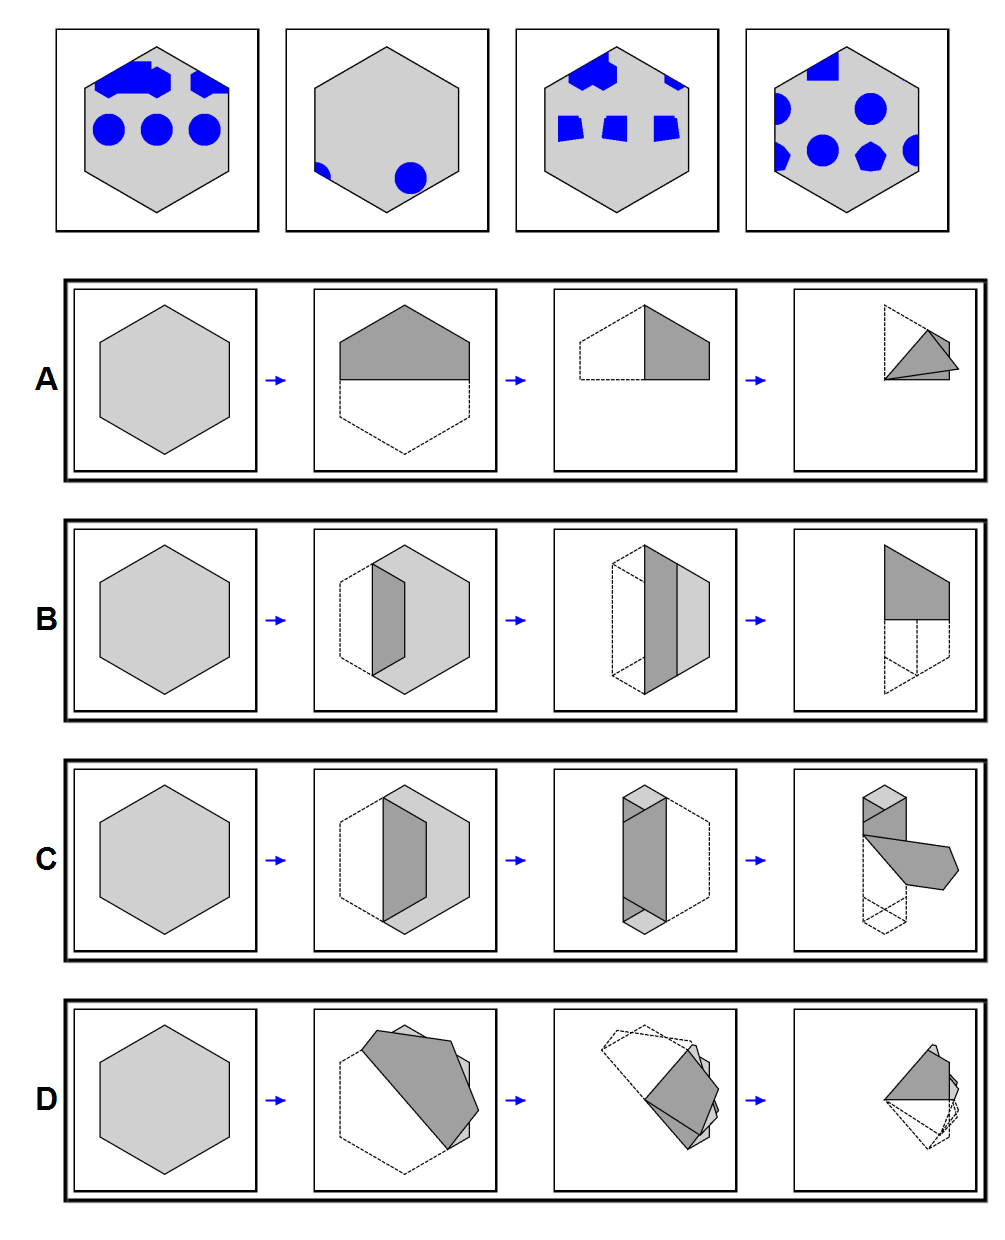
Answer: C